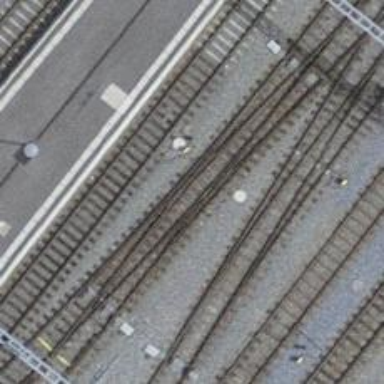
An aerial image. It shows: Siding railway line with electrified contact line for the trains.